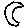
Label: moon